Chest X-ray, PA view. Patient: 63 years old, sex M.
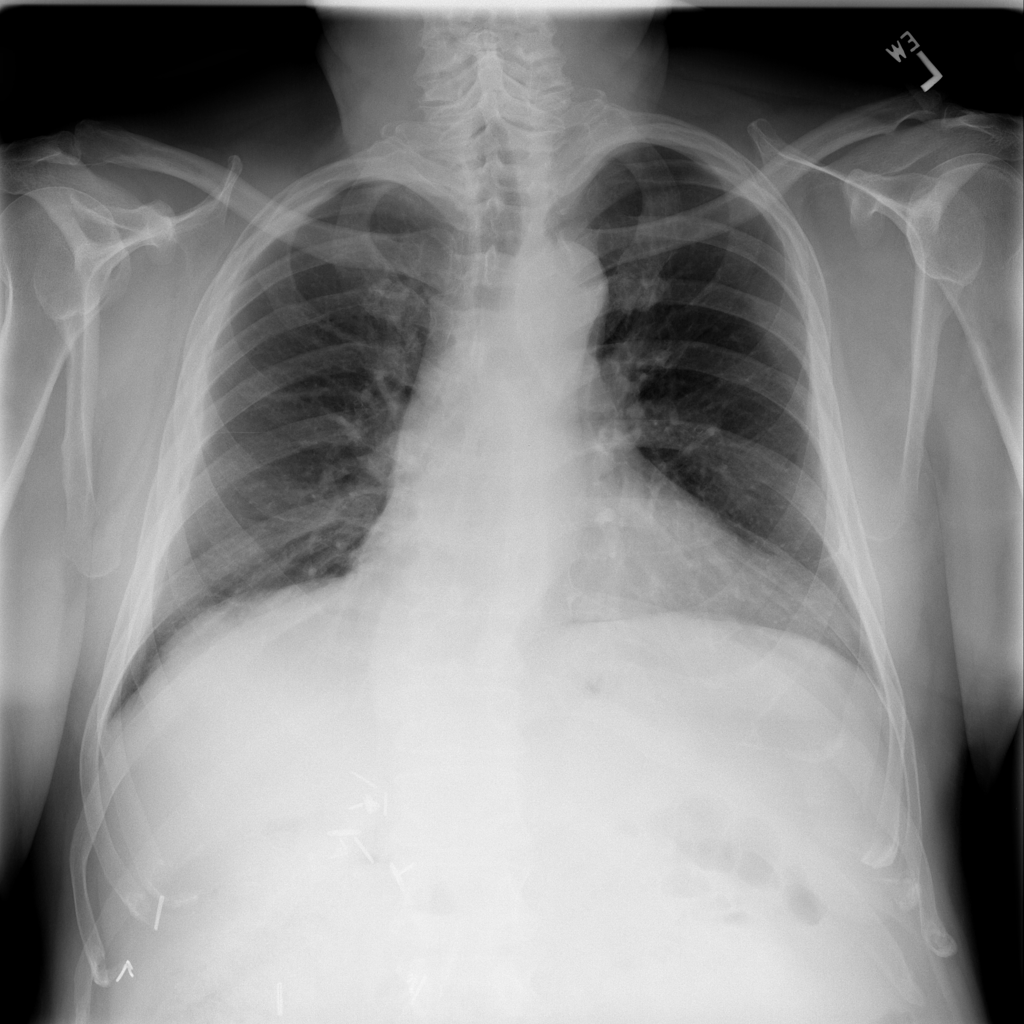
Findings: No Finding